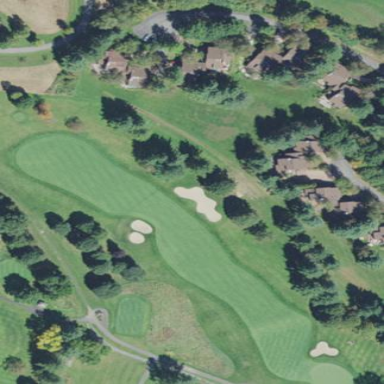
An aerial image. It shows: Golf fairway surrounded by grass.